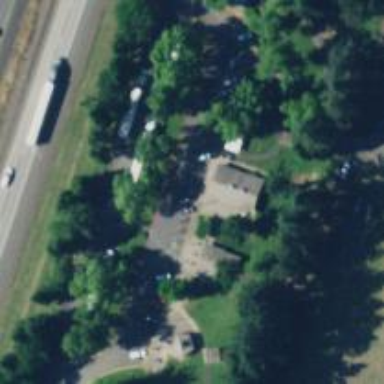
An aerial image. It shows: Rest area along the road.